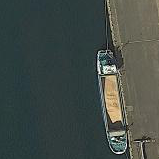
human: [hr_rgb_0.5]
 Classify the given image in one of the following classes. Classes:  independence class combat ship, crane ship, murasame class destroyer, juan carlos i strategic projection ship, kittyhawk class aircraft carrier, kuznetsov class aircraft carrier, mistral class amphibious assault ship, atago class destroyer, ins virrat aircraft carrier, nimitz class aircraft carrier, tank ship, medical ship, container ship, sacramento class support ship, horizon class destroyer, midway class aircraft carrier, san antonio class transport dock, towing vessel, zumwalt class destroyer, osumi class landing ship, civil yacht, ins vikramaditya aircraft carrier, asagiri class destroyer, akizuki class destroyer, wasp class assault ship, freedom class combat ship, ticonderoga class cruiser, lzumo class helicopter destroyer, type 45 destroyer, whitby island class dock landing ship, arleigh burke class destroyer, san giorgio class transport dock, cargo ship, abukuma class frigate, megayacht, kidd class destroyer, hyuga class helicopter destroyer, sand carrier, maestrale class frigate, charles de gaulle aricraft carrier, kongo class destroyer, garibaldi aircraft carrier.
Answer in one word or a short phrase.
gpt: Sand carrier